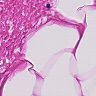
Metastatic tissue present: no